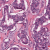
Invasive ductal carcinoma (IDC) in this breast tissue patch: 1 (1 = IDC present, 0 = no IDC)